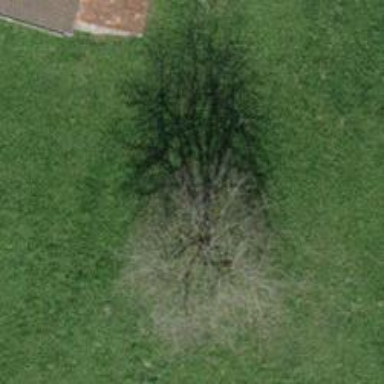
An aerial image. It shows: Beautiful tree in nature.